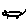
Label: cat